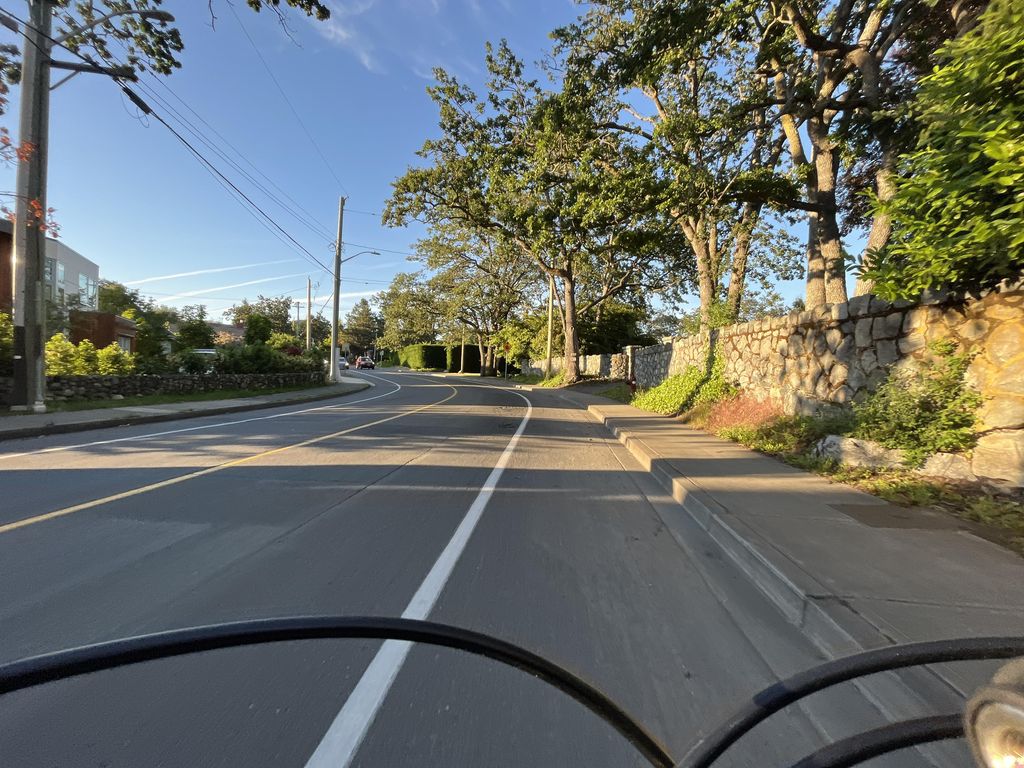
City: victoria